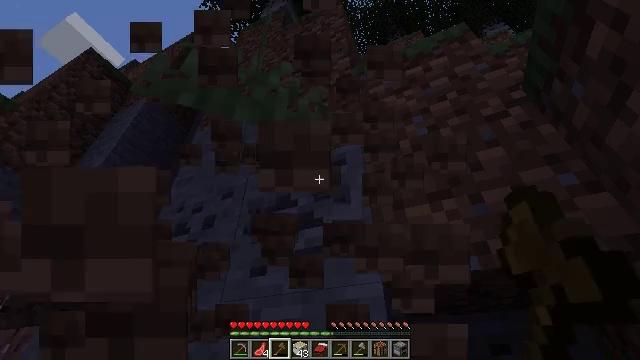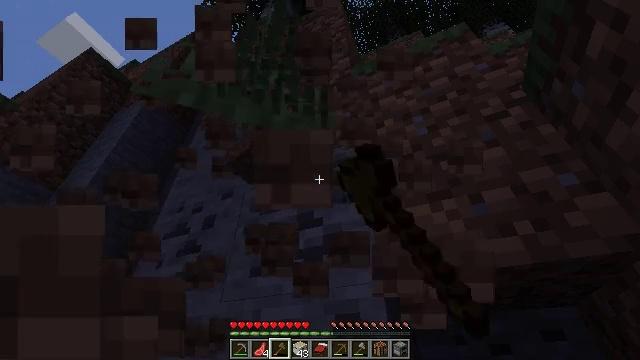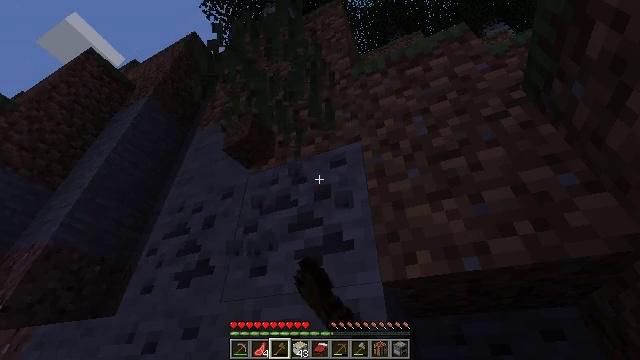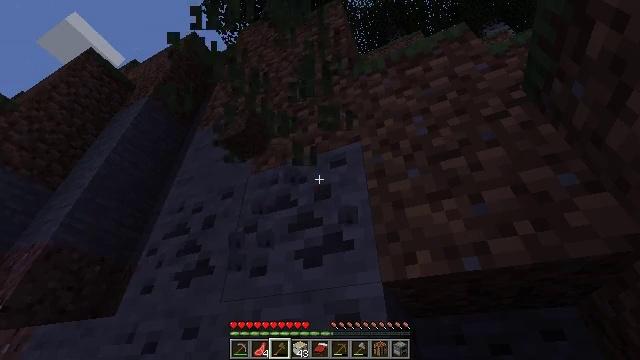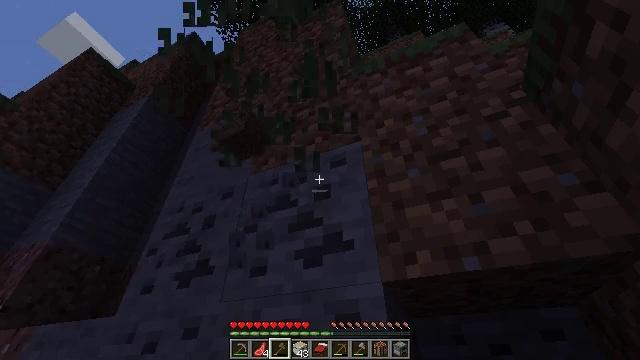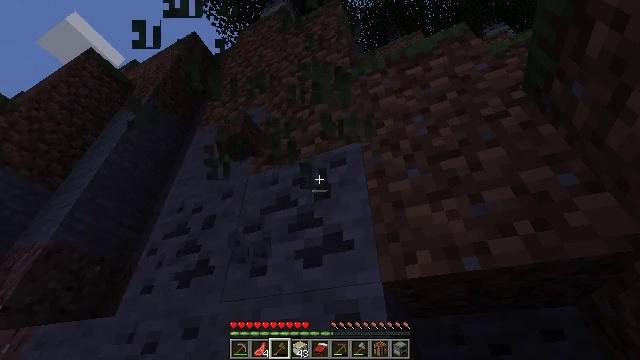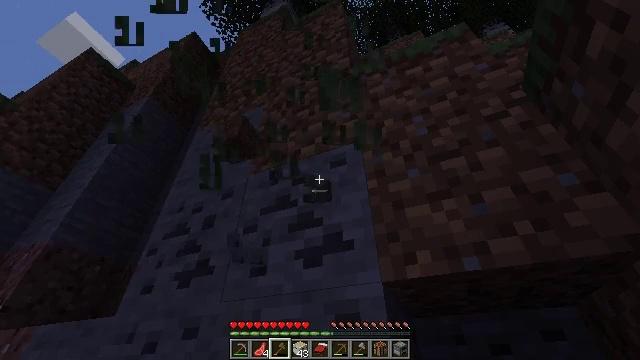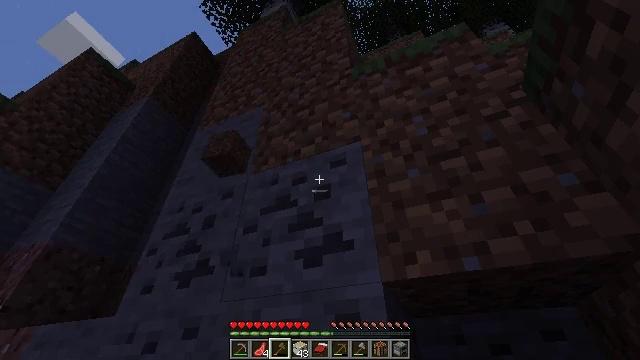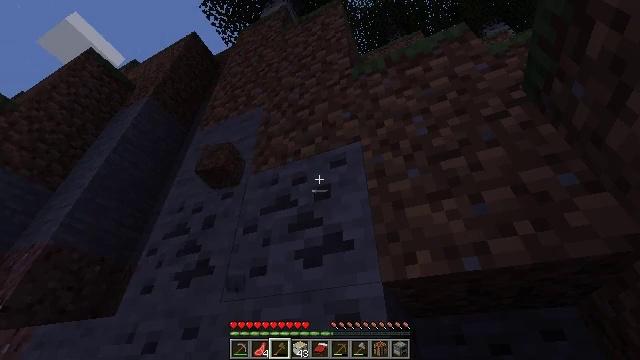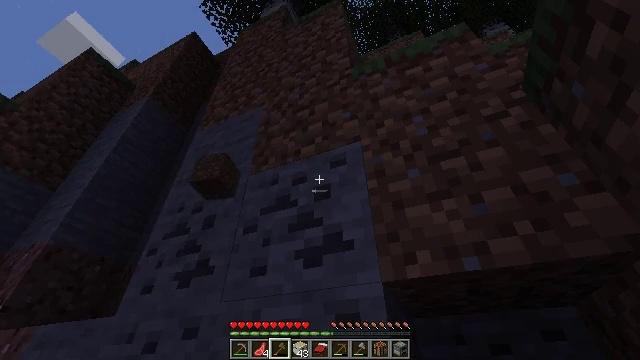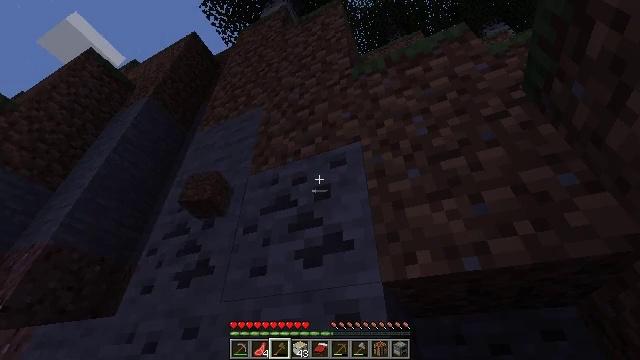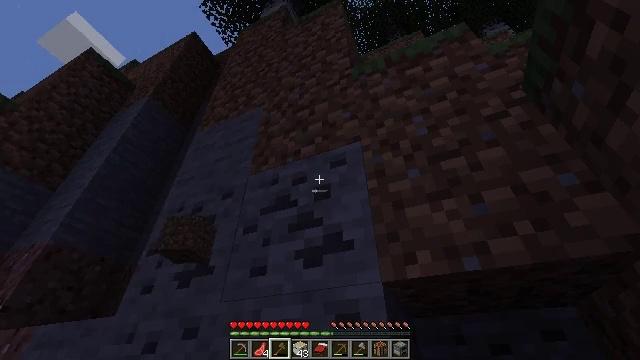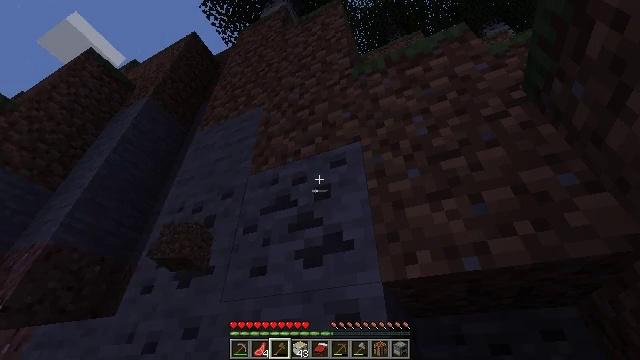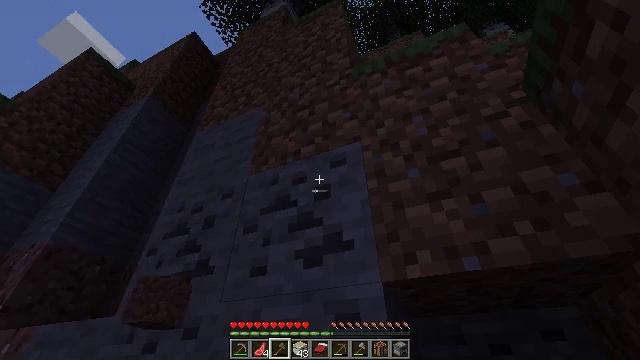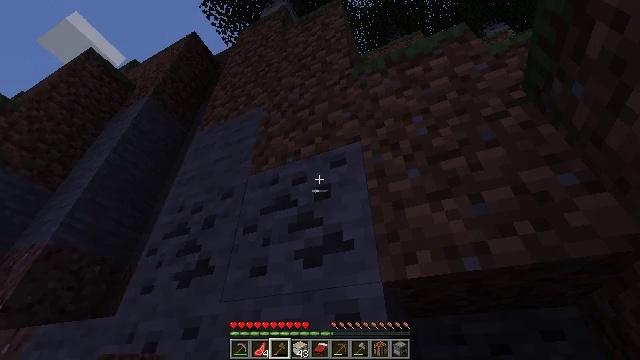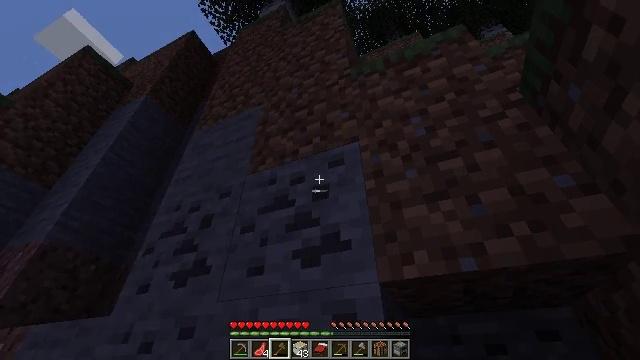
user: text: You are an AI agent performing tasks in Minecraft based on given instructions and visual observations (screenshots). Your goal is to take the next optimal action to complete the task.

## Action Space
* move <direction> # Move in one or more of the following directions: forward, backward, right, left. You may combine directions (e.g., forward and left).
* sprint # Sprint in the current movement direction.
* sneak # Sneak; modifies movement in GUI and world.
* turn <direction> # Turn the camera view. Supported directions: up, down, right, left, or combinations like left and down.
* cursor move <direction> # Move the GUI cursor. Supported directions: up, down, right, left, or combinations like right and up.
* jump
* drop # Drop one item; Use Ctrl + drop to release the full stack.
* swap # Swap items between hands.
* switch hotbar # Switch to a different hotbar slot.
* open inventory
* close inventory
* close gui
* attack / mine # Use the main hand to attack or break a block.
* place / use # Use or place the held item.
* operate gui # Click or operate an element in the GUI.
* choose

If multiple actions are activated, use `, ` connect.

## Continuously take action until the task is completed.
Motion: motion action
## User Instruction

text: Get dirt block.
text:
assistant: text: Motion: attack / mine
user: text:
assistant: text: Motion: attack / mine
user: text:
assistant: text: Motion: attack / mine
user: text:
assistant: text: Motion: no_op
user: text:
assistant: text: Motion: no_op
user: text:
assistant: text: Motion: no_op
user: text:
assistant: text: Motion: no_op
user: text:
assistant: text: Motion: no_op
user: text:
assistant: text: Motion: no_op
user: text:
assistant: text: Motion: no_op
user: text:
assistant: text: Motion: no_op
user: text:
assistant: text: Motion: no_op
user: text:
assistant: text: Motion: no_op
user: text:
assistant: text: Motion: no_op
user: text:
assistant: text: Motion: no_op
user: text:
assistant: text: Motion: turn right
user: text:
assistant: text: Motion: turn right
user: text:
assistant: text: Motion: no_op
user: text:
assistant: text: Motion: no_op
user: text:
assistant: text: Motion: no_op
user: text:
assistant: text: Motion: no_op
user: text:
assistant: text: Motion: no_op
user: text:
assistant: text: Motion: no_op
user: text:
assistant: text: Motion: turn right and down
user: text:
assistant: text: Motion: turn right and down
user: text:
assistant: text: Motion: turn right and down
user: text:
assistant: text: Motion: turn right and down
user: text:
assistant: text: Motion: turn right and down
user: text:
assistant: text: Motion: turn right and down
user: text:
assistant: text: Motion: no_op